Question: - 'hitTestObject'

I tried outlining the two object's boxes, for clarity. As you can see their are touching. Is there any way to have it detect when collide?
-
is there any way in actionscript-3 to detect colliding, and if so. What function and/or command could I use for that?
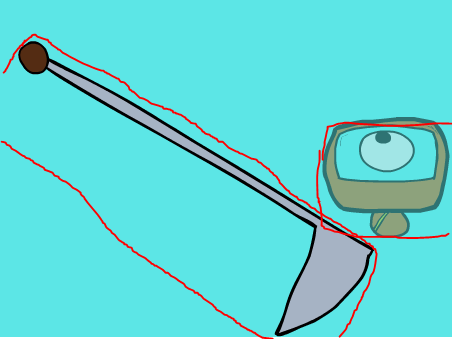
Answer: As you correctly notice, hit areas in hitTestObject are by default rectangular, as they use the bounding box.
You can test against the object's actual shape on a point-by-point basis using...
'''
hitTestPoint(someobject.x, someobject.y, true);
'''
(See the <URL>
For custom-shaped hit areas, you can also use bitmap hit testing. (<URL>